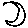
Label: moon